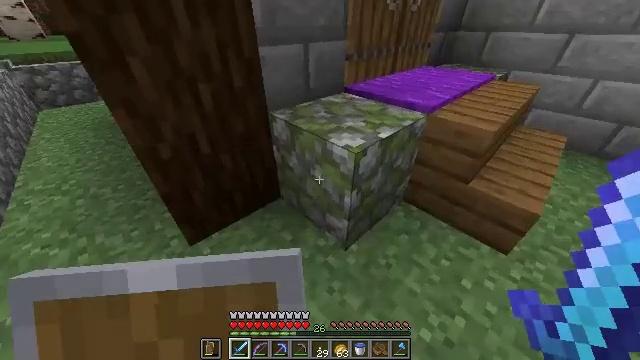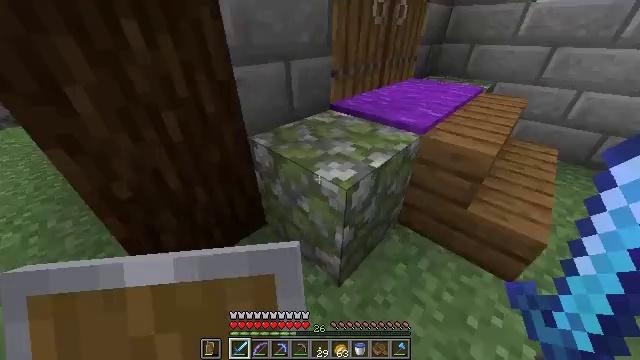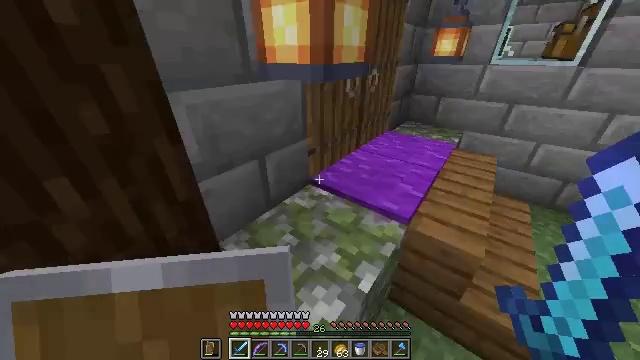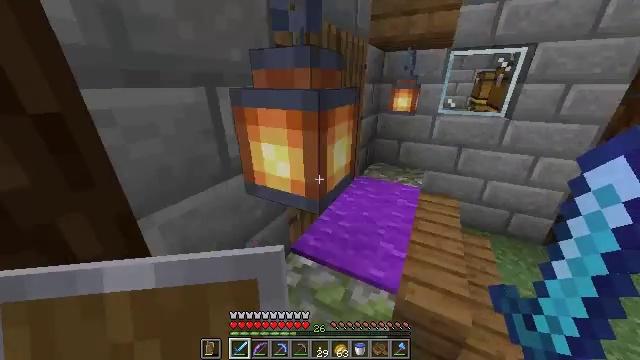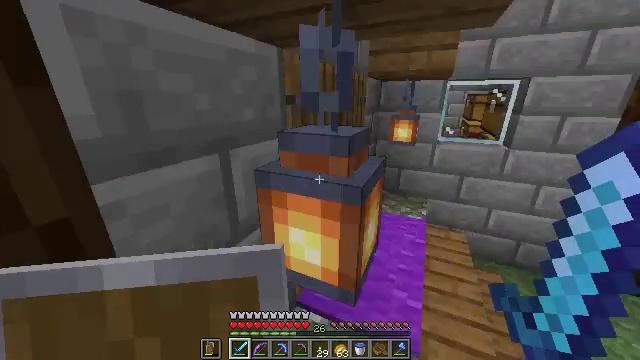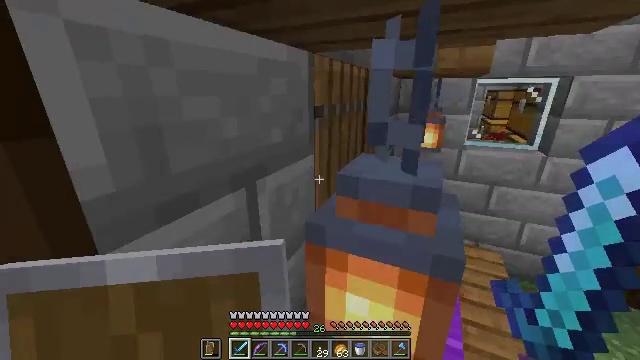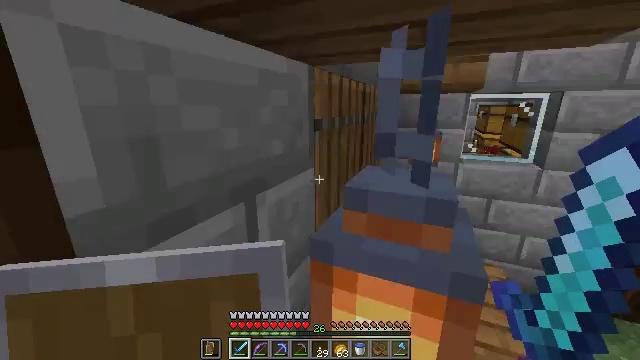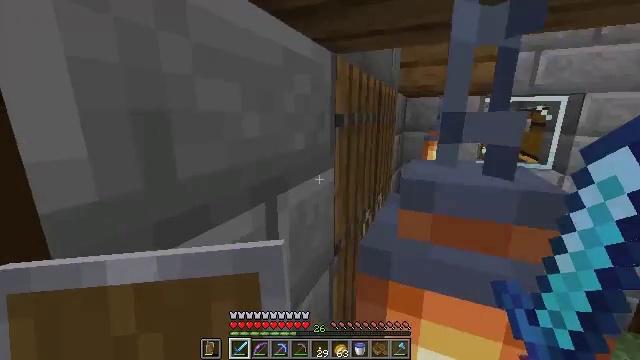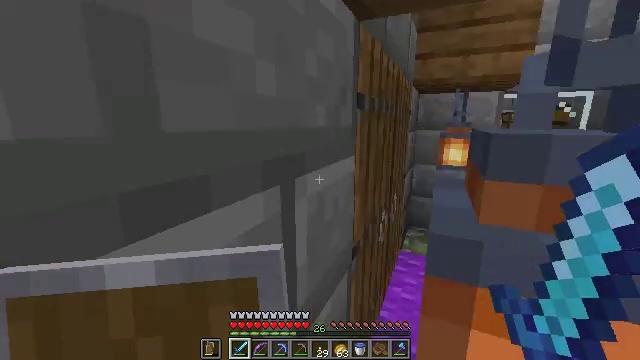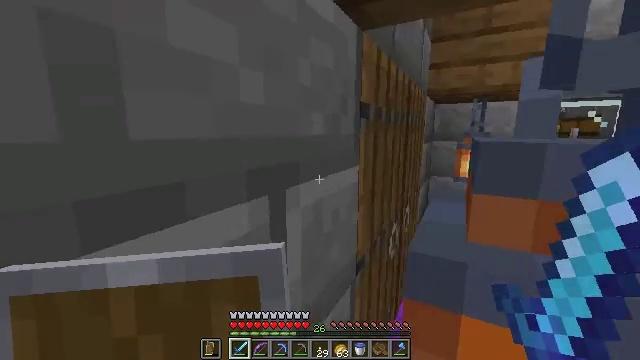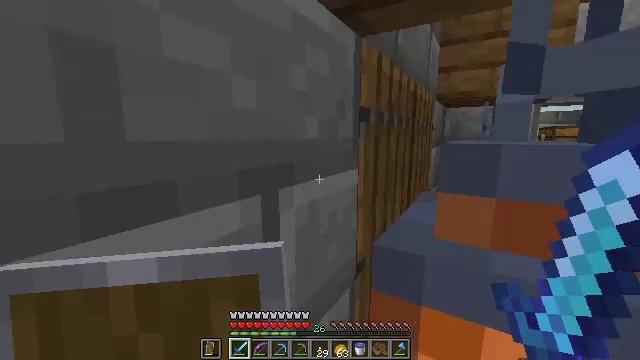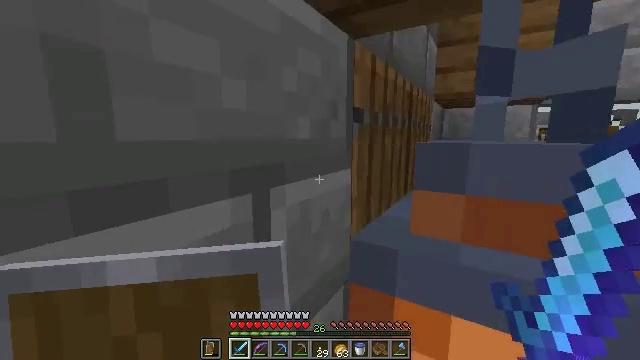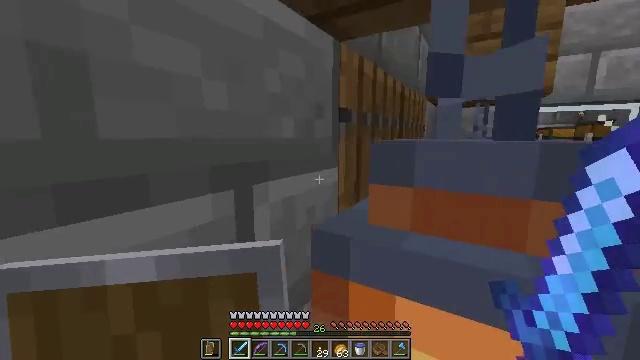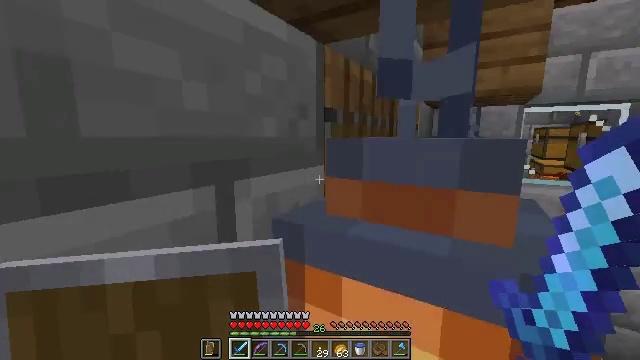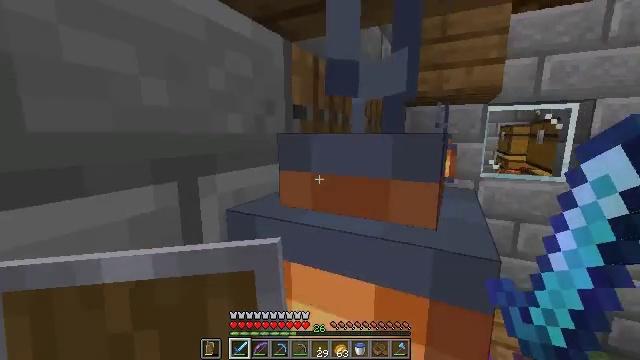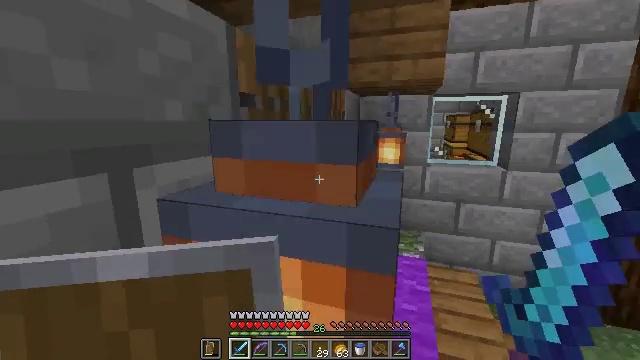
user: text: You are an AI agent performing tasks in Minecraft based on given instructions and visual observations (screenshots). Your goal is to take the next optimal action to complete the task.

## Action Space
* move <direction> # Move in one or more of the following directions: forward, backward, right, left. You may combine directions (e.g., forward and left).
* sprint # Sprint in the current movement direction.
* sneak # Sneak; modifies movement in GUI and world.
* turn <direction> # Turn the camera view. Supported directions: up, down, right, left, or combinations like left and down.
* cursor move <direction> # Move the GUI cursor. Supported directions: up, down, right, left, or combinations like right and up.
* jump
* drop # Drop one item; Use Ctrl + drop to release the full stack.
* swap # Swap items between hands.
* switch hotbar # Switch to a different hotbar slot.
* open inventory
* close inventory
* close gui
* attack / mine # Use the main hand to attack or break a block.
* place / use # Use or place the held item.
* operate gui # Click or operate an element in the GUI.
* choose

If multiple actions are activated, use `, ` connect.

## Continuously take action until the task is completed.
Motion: motion action
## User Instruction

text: Attack the anvil to pick it up.
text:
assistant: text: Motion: move forward, turn right and up, jump
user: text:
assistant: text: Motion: move forward, turn right and up, jump
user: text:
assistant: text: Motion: move forward, turn right and up, jump
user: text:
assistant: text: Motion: move forward, turn right and up
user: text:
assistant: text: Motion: move forward
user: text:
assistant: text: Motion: move forward, turn right and up
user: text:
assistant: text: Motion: move forward and move right, turn up
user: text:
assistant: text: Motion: move forward and move right, turn up
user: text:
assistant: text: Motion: move forward and move right, turn left and up
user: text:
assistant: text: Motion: move forward and move right, turn left
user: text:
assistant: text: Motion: move forward and move right
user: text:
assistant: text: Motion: move forward and move right
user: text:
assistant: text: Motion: move forward and move right
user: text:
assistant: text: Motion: move forward and move right, turn right
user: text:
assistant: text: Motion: move forward and move right, turn right and down
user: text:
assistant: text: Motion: move right, turn right
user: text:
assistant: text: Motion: move forward and move right
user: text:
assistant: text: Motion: move forward and move right
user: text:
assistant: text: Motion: move forward and move right, turn left and up
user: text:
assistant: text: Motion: move forward and move right, turn left and up
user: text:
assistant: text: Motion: move forward and move right, turn left and up
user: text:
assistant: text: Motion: move forward and move right, turn left and up
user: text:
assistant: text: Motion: move forward and move right, turn left and up
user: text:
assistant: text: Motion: move forward, turn left
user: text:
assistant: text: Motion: turn left
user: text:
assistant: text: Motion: no_op
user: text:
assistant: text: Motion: no_op
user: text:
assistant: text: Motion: turn down
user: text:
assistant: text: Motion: turn right and down
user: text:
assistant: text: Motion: turn right and down